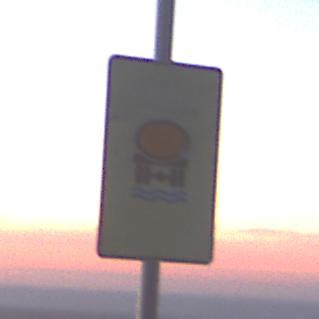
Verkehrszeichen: FahrzeugeMitWassergefaehrdenderLadungOhnePfeilsymbol
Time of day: SunriseSunset
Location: Outdoor (Nature)
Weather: Clear
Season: NotSpecified
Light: Natural